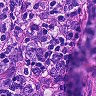
Metastatic tissue present: no